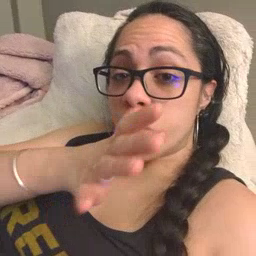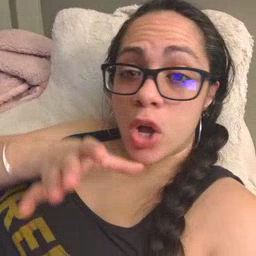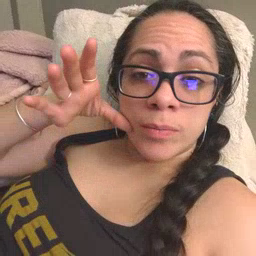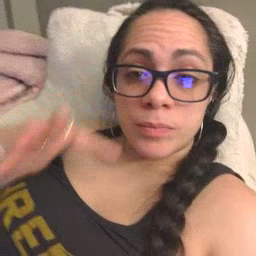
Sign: farm